Question: I am using rails4. I want to use dash(-) in my url, like /specials-race. I used the code like
'''
root 'static_pages#index'
match '/', to: 'static_pages#index', via: 'get'
match '/services', to: 'static_pages#services', via: 'get'
match '/schedule', to: 'static_pages#schedule', via: 'get'
match '/specials-race', to: 'static_pages#specials_race', via: 'get'
'''
But the problem is when I use this my ulr disappear. How can I get back my url when using dash? I am attaching am image of routing error.

You can see the url of /specials-race is missing.
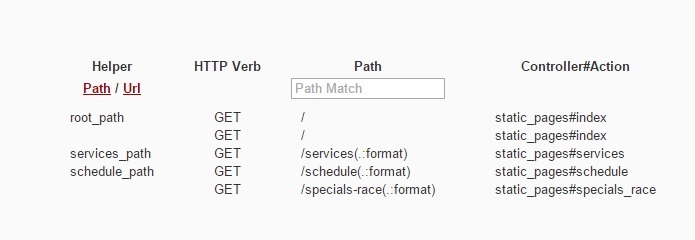
Answer: Try this:
'''
get 'specials-race', to: 'static_pages#specials_race', as: :my_schedule_race
'''
This should add 'my_schedule_race_path' helper.